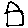
Label: house